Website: lowes
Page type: account-selection
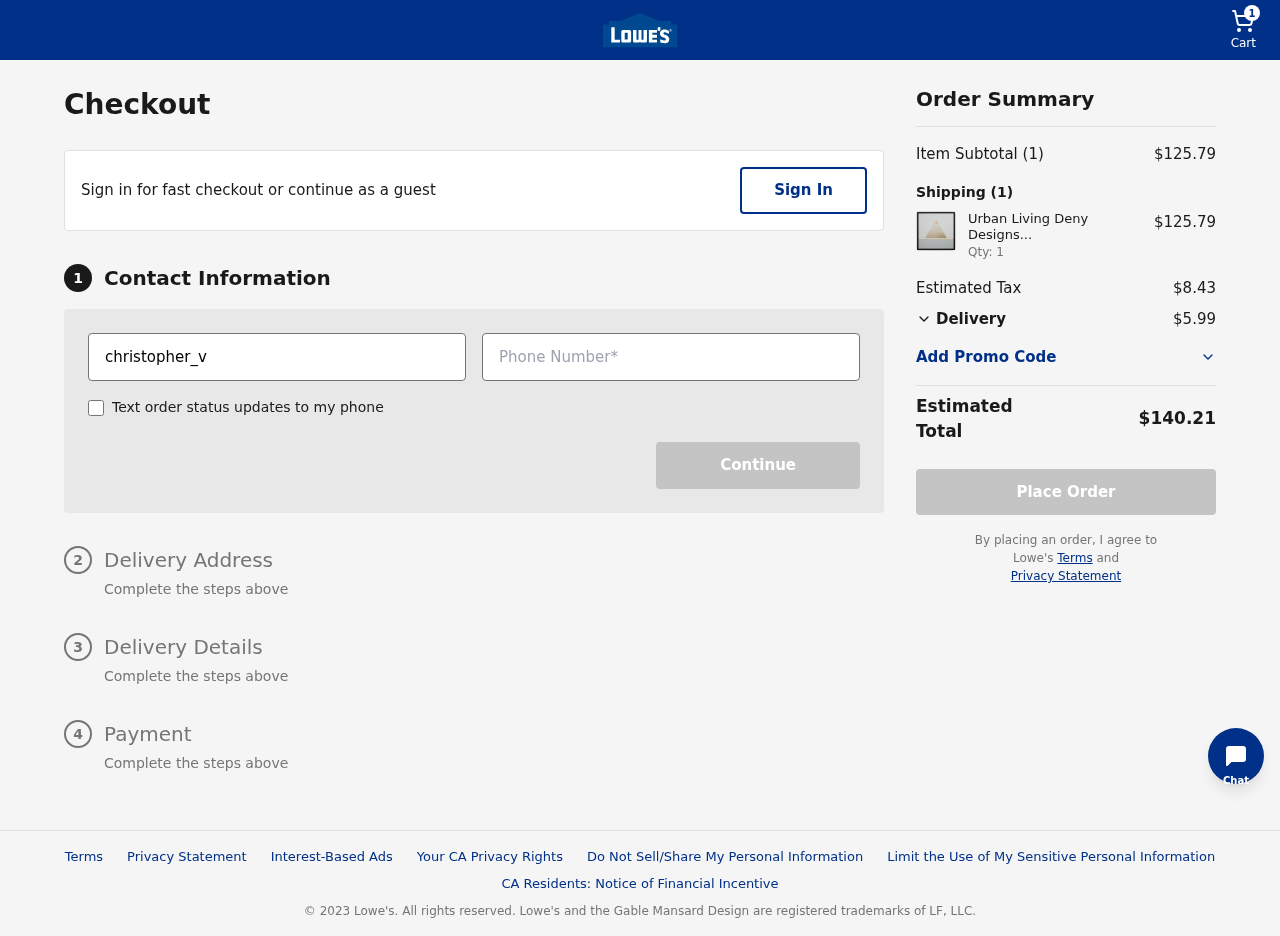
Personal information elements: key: PII_EMAIL
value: christopher_vasquez@gmail.com
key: PII_PHONE
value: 5336773053
Product elements: key: PRODUCT1_NAME
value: Urban Living Deny Designs 61468-frwa11 Wall Art
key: PRODUCT1_PRICE
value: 125.79
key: PRODUCT1_QUANTITY
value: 1
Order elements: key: ORDER_NUM_ITEMS
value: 1
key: ORDER_SUBTOTAL
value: $125.79
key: ORDER_TAX
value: $8.43
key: ORDER_SHIPPING_COST
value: $5.99
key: ORDER_TOTAL
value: $140.21